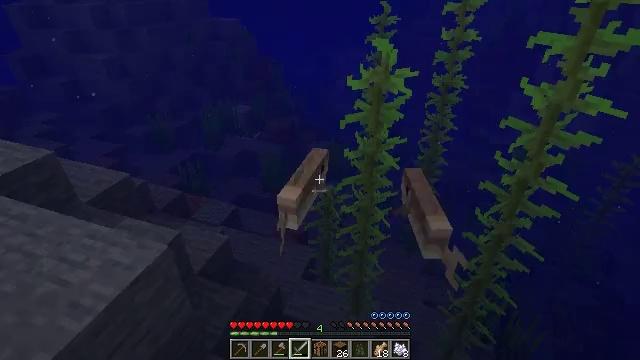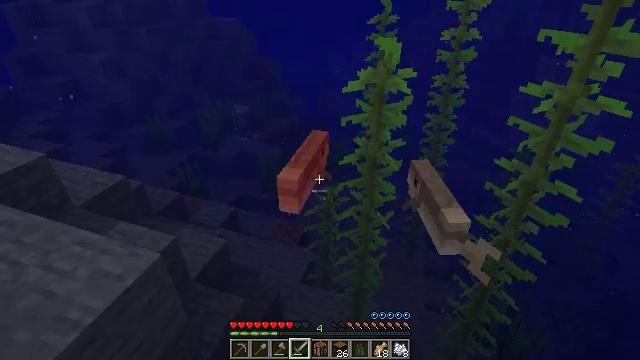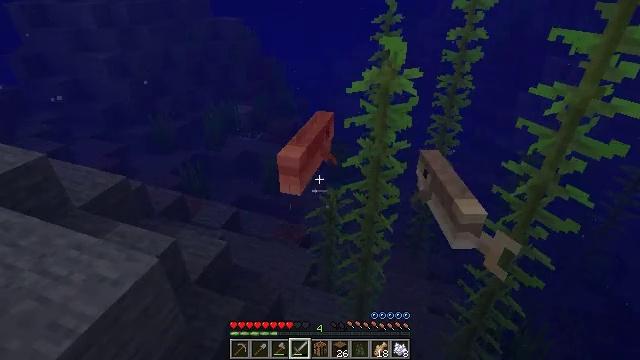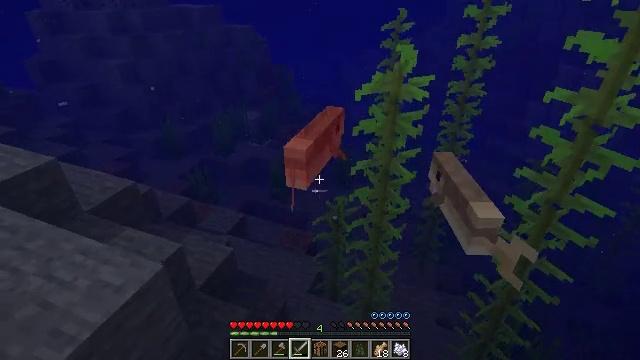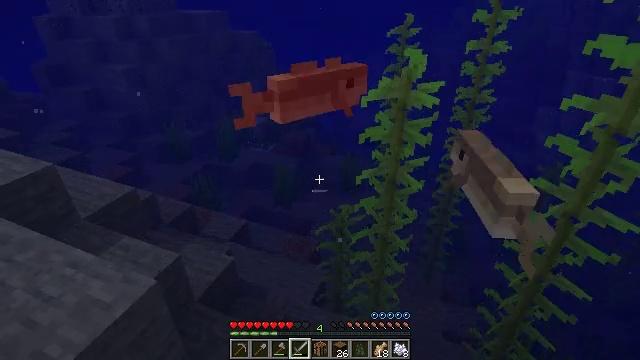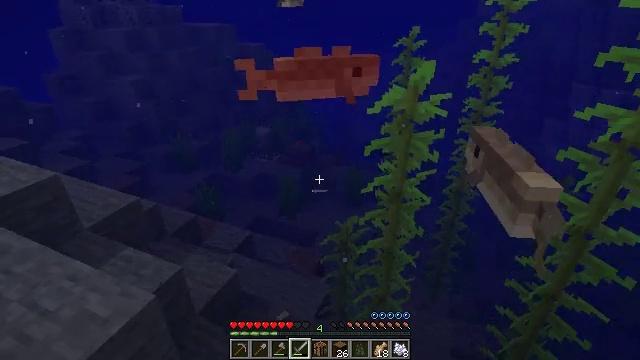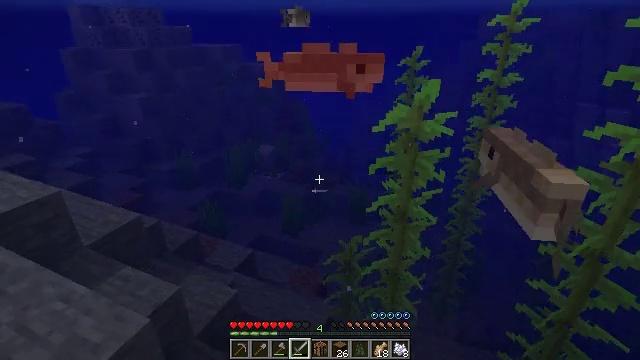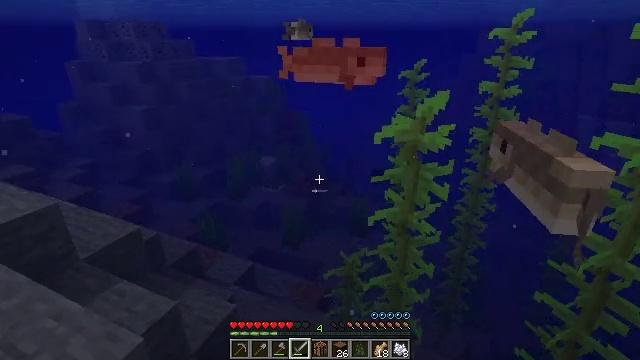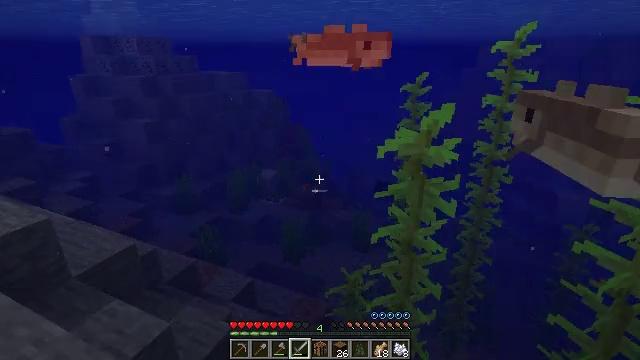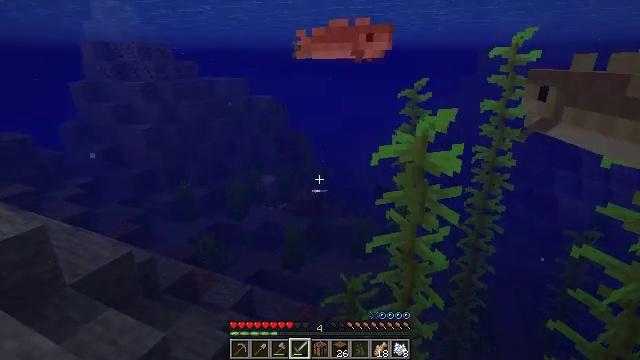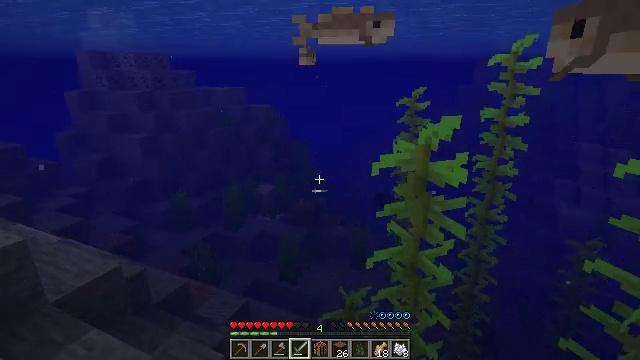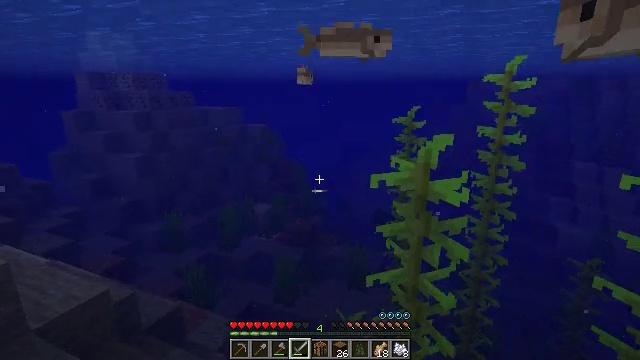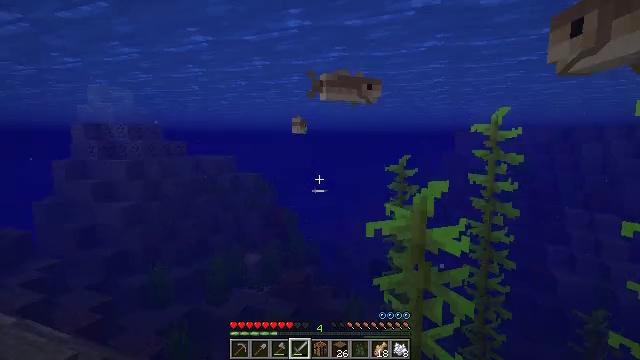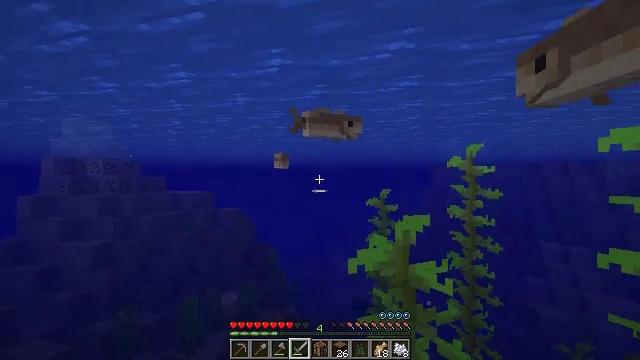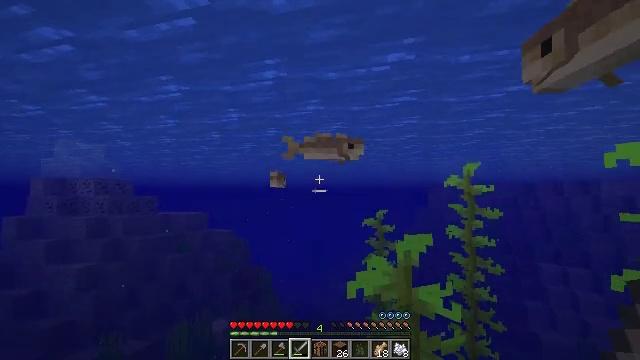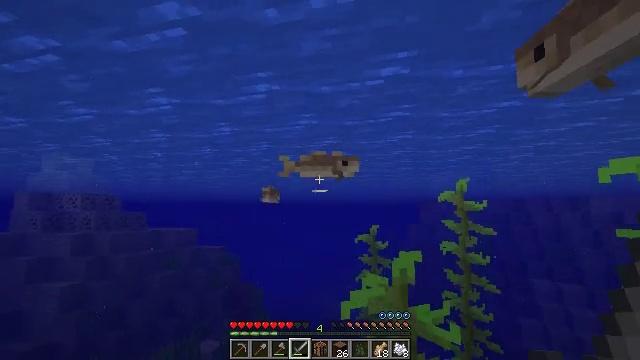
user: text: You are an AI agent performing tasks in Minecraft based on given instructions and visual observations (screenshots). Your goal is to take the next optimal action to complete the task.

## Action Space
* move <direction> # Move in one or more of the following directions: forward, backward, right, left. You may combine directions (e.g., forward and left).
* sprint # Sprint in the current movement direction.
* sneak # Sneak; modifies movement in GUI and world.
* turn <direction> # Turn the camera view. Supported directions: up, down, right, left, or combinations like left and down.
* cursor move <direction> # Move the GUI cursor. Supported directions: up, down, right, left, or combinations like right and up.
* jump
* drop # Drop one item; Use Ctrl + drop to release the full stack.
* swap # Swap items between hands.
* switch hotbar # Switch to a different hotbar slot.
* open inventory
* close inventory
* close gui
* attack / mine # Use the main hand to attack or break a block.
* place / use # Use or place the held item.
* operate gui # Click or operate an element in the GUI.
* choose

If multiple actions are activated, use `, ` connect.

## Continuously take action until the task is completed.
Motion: motion action
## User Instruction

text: Mine the kelp to collect it for resources.
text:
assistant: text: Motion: move forward, attack / mine
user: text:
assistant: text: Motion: move forward
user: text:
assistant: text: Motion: move forward, turn left and up
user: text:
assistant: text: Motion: move forward, attack / mine
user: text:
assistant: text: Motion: move forward, turn left and up, attack / mine
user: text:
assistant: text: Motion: move forward, turn up, attack / mine
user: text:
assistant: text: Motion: move forward, turn up
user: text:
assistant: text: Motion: move forward, turn up
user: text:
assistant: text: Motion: move forward, turn up
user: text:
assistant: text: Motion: move forward, turn up
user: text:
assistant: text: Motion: move forward, turn up
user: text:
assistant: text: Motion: move forward, turn right and up
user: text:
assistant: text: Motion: move forward, turn right and up
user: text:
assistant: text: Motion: move forward, turn up
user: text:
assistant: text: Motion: move forward, turn right and up, jump
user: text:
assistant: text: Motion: move forward, jump
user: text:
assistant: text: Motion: move forward, jump
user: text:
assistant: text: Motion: move forward, attack / mine, jump
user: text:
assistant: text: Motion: move forward, turn down, attack / mine
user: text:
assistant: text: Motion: move forward, turn right and down, attack / mine
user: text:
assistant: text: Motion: move forward, turn right, attack / mine
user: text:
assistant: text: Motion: move forward, turn right
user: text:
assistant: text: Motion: move forward, attack / mine
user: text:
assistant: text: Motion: move forward, attack / mine
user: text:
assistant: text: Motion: move forward, turn right and down, attack / mine
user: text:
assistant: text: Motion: move forward, turn right and down
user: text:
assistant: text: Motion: move forward, attack / mine
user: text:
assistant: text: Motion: move forward, turn right and down, attack / mine
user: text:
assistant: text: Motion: move forward, turn right and down, attack / mine
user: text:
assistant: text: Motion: move forward, turn right, attack / mine